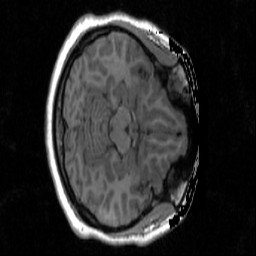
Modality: T1w
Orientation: axial